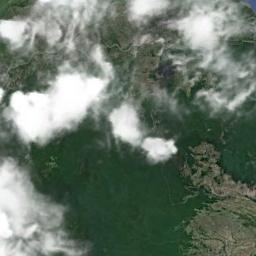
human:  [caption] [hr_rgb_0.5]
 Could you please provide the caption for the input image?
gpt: White clouds on the ground where green and yellowish brown intersect .

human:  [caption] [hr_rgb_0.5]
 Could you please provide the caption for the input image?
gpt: The white cloud is above green land .

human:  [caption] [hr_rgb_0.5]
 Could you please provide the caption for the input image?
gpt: The cumulus clouds are located above the land covered by dense vegetation .

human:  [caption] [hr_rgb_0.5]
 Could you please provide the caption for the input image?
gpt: There is a little thin cloud above the brown farmland .

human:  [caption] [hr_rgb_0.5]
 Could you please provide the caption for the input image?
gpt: There are some white clouds over a green land .